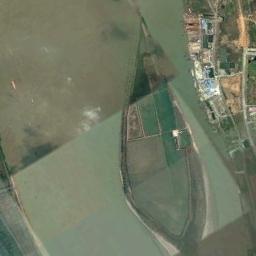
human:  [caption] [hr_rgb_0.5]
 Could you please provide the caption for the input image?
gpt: The central island with some farmland is surrounded by green waters .

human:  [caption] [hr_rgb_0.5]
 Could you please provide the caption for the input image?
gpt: There are several roads on the island .

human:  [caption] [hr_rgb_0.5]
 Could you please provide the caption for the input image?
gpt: The island is very empty .

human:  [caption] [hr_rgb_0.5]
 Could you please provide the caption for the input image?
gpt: A shuttle-shaped island surrounded by turquoise waters between the two banks  The island is a green and yellow-brown field .

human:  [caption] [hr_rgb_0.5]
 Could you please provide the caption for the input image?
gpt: There are some green farmlands on the island .